Question: I have added a couple of products in the Square dashboard with decimal price variations. Connect v1 items end point returns wrong pricing.
i added an item with price 55.00 it shows 5500
50.00 shows 5000
This is the response from Square API:

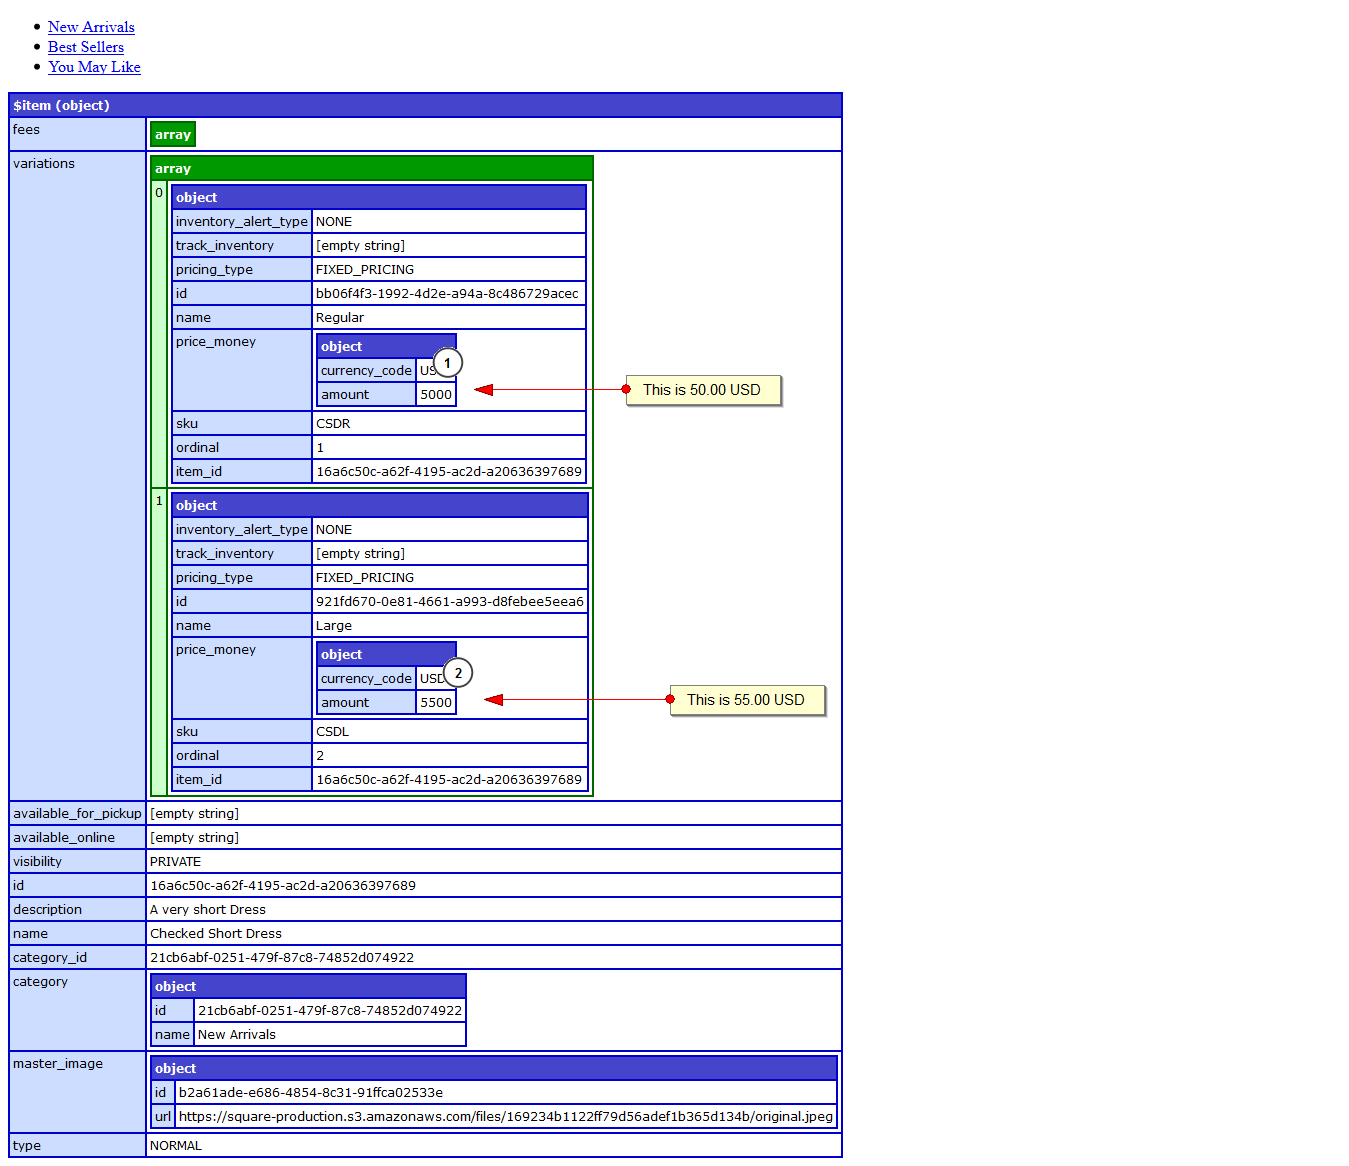
Answer: The money amount number is in the lowest denomination of the currency and is always an integer. For USD, it's in cents. Here is the more detailed documentation: <URL>